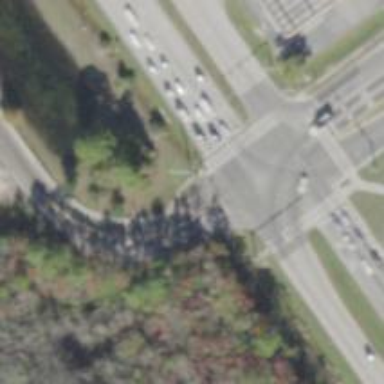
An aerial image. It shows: Service road with sidewalk on the left.